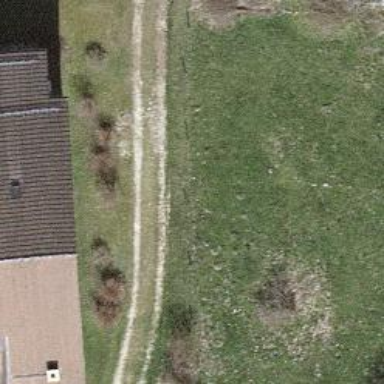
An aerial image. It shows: Gravel track with track type of grade3.